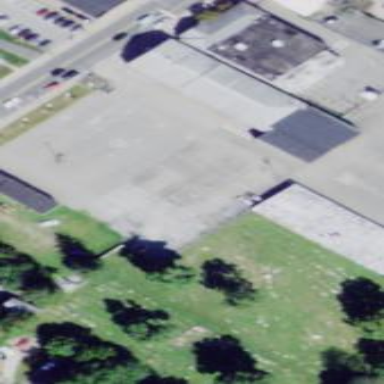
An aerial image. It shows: Cemetery.